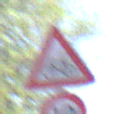
Verkehrszeichen: RadverkehrRechts
Zusatzzeichen unten: Geschwindigkeit10
Umgebung: Roofed, Underpass
Tageszeit: Midday
Wetter: Clear
Licht: Natural
Jahreszeit: NotSpecified
Kontrast: LowContrast